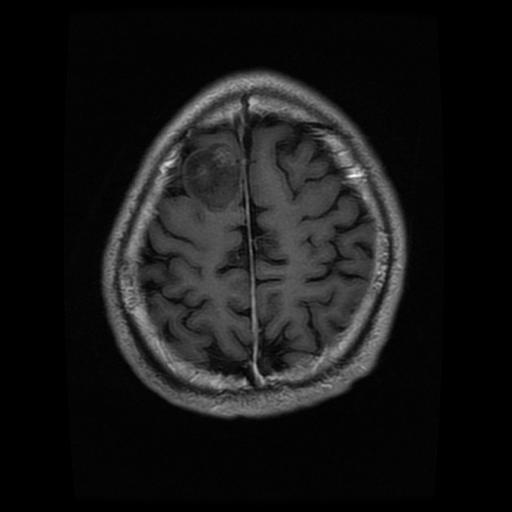
Label: glioma